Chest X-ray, PA view. Patient: 33 years old, sex F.
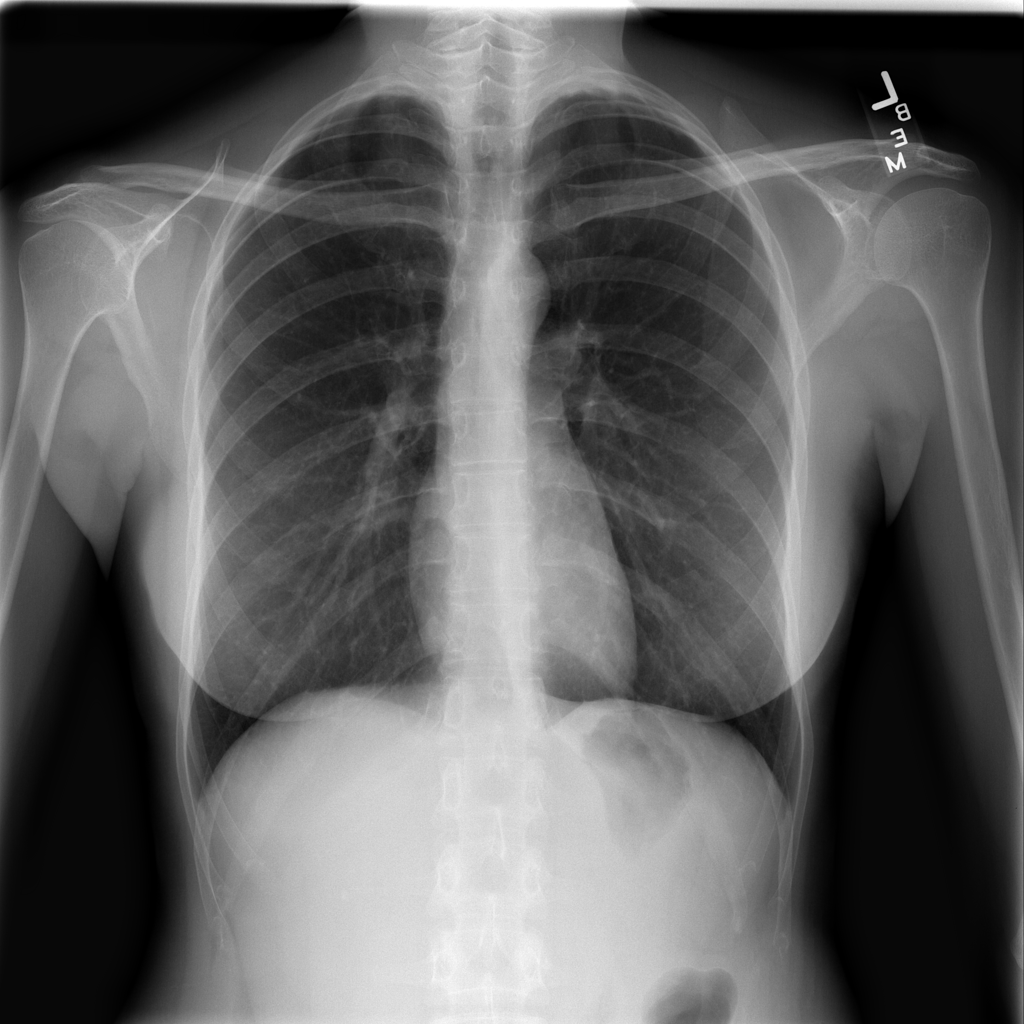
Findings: No Finding